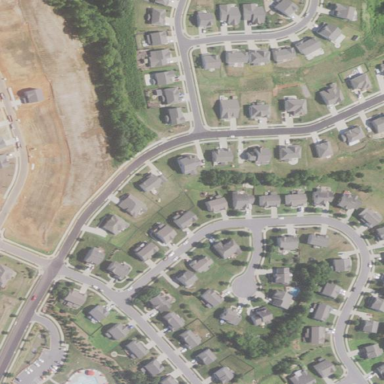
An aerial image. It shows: Sidewalk.